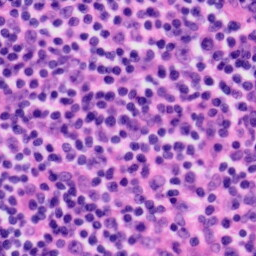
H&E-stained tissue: Tonsil